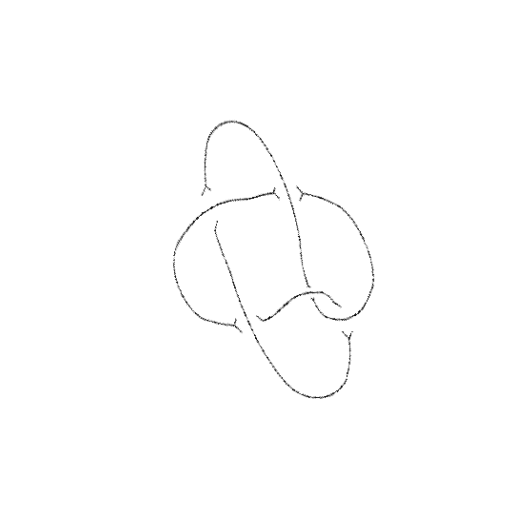
Crossing number: 5